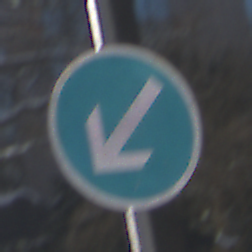
Verkehrszeichen: VorgeschriebeneVorbeifahrtLinks
Umgebung: Outdoor, Special
Tageszeit: MorningAfternoon
Wetter: Clear
Licht: Natural
Jahreszeit: Winter
Kontrast: HighContrast